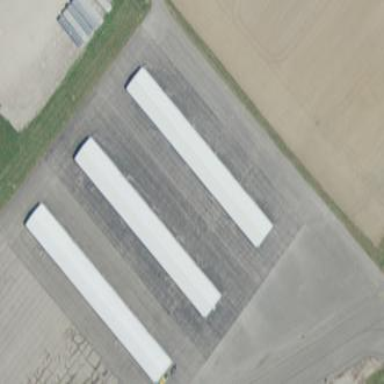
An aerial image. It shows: Hangar building at airport.